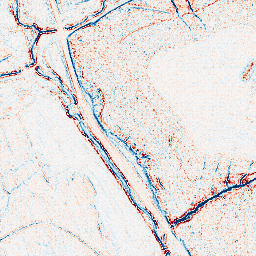
Category: edge_preserving
Decomposition family: bilateral
Decomposition parameters: d: 5
sigma_color: 100
sigma_space: 150
Upsampling method: sinc_blackman
Upsampling parameters: scale: 8
kernel_size: 16
Upsampling scale: 8